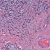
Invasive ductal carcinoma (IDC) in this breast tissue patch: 1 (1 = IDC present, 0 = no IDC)